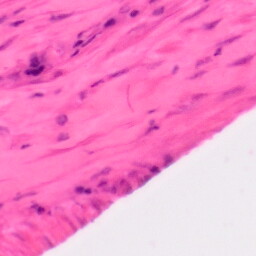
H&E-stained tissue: Colon